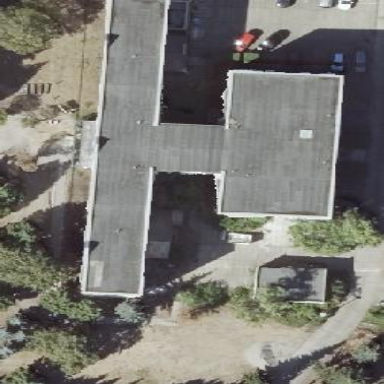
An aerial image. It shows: College building with flat roof.